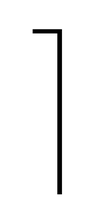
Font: Poppins-Thin